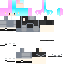
A female human skin with pale skin, wearing blonde bald dressed in a blue hoodie and black pants, featuring a closed mouth.